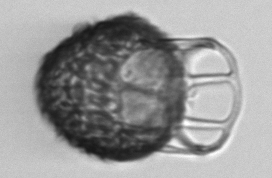
Label: Dictyocysta